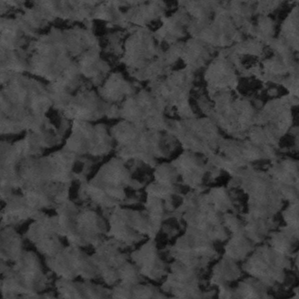
Label: frost